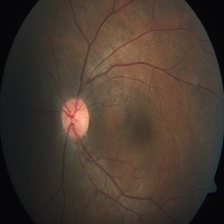
Diabetic retinopathy grade: Severe